Question: I am rendering the following component:
'''
<a id="ember527" class="ember-view" href="#/billing"><i class="icon-euro icon-2x"></i>&nbsp;&nbsp;Billing</a>
'''
An it shows like this:

The icon is alligned with the text, but I would like it to be centered vertically. Is this possible?
EDIT: take a look at this <URL>
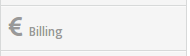
Answer: just add this to your css file :
'''
.icon-euro {
vertical-align:middle;
}
'''